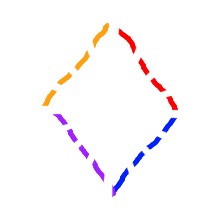
Shape: rhombus